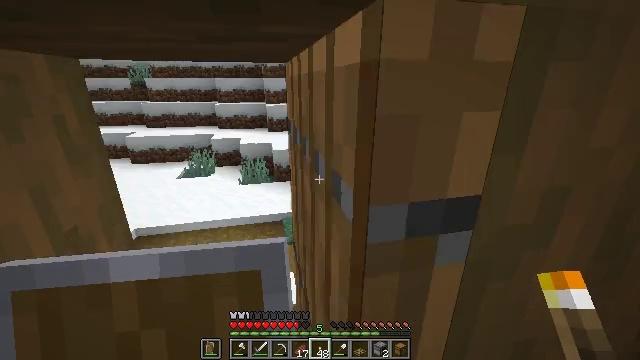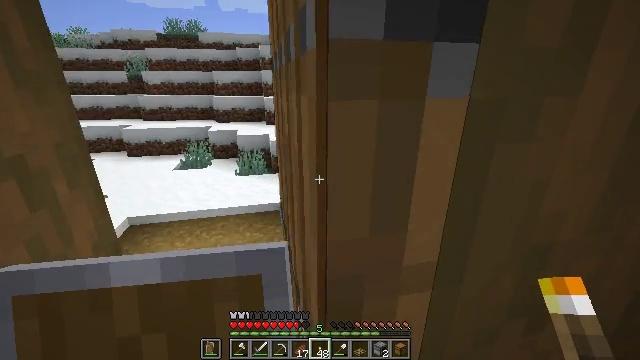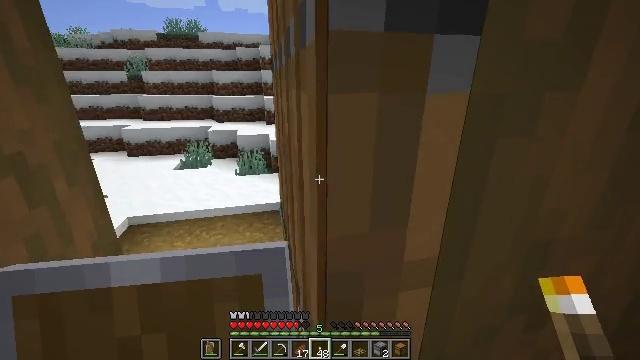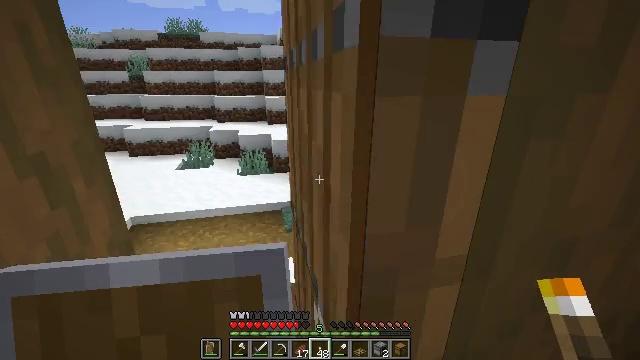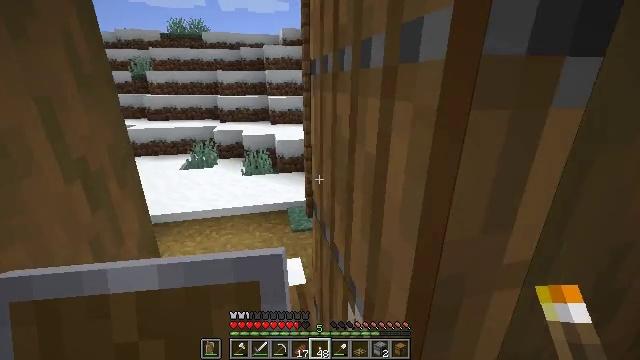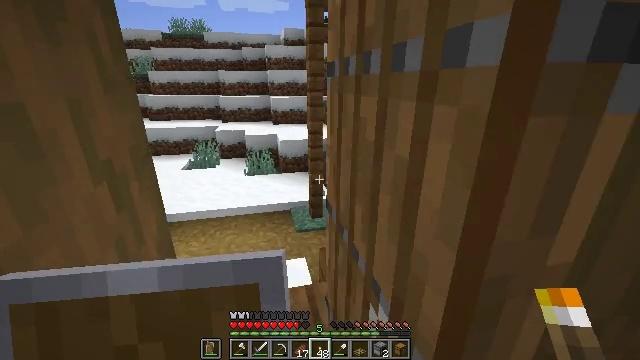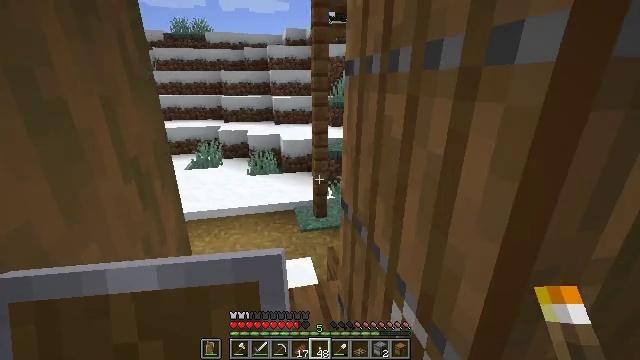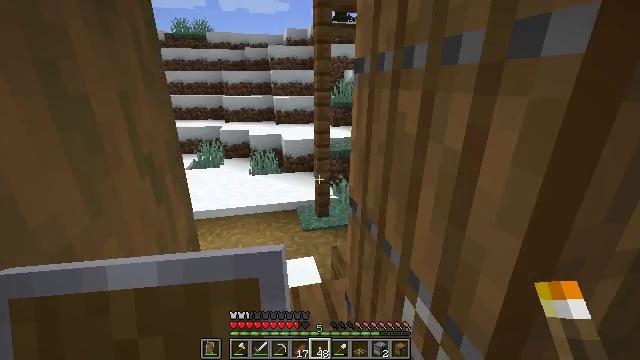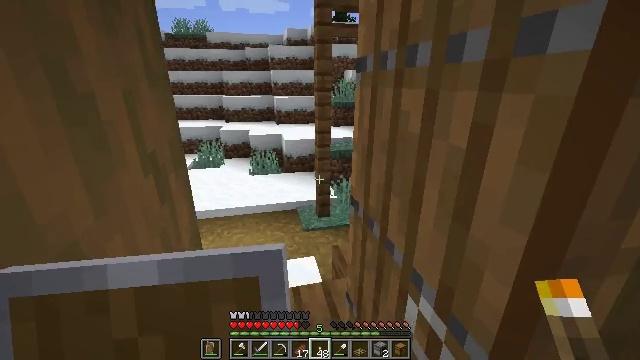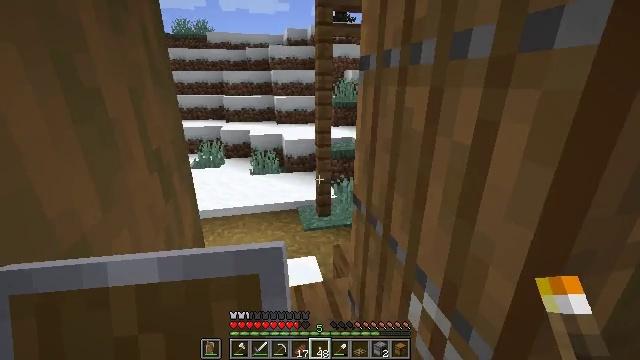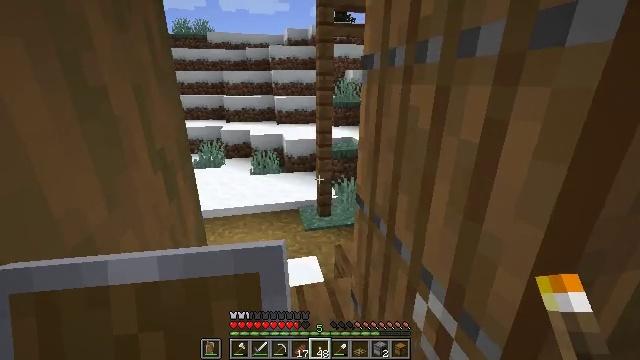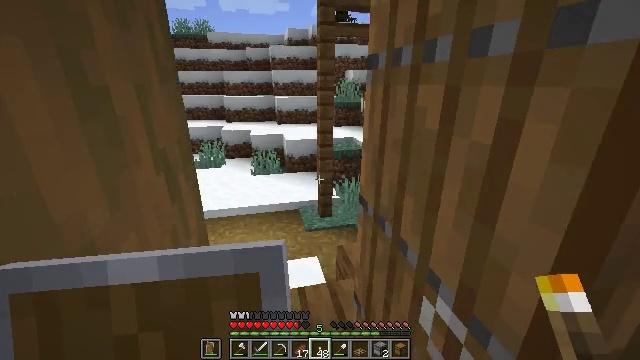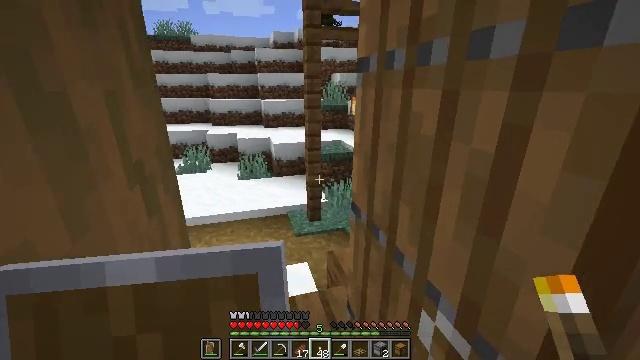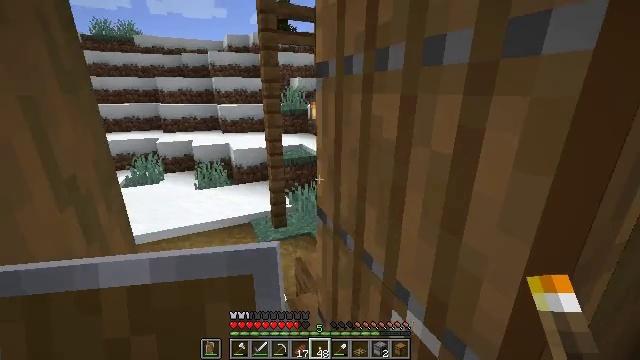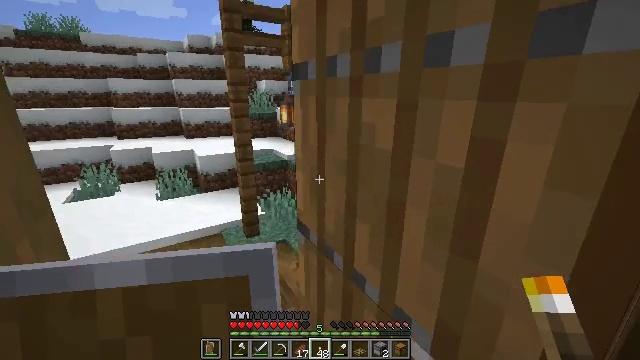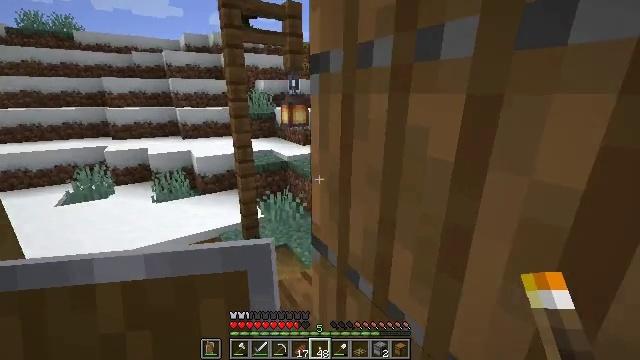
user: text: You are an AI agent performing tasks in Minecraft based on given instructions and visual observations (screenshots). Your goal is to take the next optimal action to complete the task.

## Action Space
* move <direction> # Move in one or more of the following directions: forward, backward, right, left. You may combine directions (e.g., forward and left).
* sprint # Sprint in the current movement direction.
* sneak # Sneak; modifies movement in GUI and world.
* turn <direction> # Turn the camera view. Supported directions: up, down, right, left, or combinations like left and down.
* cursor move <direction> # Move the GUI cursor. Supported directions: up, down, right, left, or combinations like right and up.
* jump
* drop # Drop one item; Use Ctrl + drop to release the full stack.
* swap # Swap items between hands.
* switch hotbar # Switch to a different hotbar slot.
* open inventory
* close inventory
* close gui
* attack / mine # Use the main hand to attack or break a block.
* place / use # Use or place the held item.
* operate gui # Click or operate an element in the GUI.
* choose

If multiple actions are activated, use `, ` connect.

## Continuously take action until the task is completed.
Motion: motion action
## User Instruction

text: Gather the lantern to use it later.
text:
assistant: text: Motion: move forward and move left
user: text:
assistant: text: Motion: move forward and move left
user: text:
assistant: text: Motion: move left
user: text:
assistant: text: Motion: move left
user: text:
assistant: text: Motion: no_op
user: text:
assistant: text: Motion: no_op
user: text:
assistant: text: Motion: no_op
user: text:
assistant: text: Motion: no_op
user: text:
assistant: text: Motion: no_op
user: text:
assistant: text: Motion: move left
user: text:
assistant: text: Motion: move left
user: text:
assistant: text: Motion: move left, turn right
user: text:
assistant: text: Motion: move forward and move left, turn right
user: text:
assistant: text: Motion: move forward and move left, turn right
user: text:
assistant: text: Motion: move forward and move left
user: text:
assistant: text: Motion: move forward
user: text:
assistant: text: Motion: move forward
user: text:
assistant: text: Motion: move forward
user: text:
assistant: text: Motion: move forward, turn right and up
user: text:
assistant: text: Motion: move forward, sprint, turn right and up
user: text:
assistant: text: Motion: move forward, sprint, turn right and up
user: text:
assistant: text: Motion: move forward, sprint, turn right
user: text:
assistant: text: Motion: move forward, sprint
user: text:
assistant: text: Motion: move forward
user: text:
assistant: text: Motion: move forward, turn right
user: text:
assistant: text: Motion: move forward, turn right
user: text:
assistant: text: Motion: move forward, turn right and up
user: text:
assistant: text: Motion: move forward, turn right
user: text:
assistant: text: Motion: move forward
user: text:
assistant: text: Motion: move forward